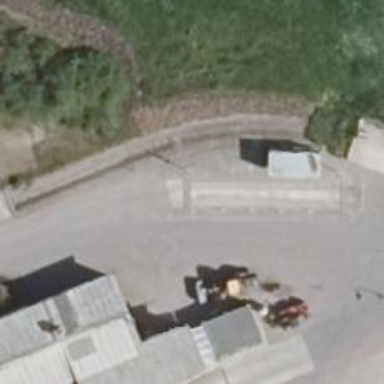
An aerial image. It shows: Weighbridge located at service road.